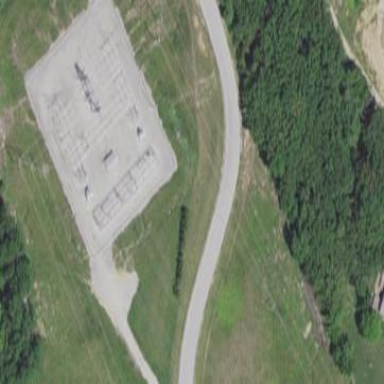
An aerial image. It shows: Distribution level power substation surrounded by fence.